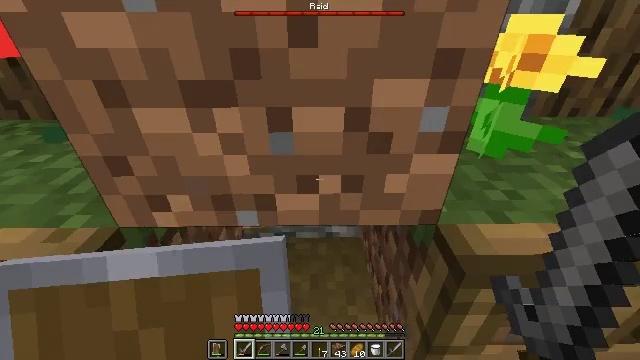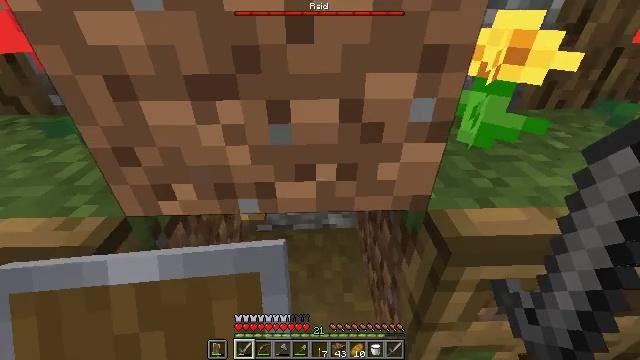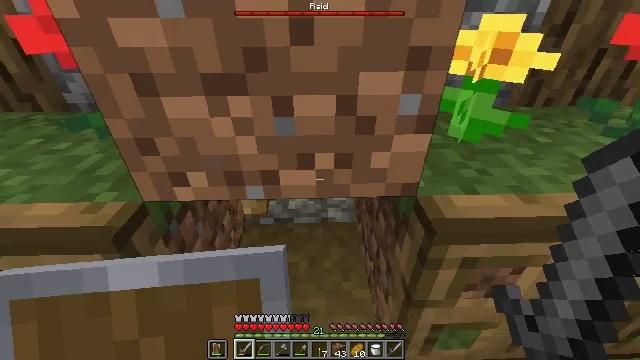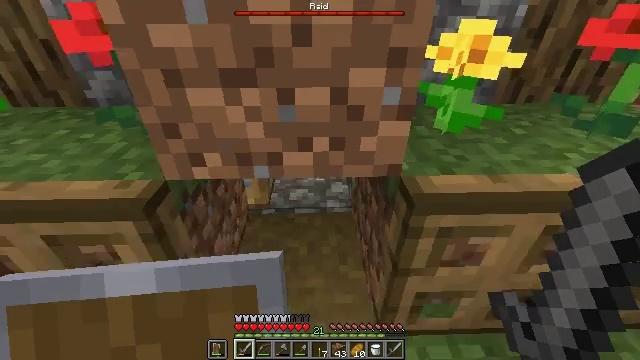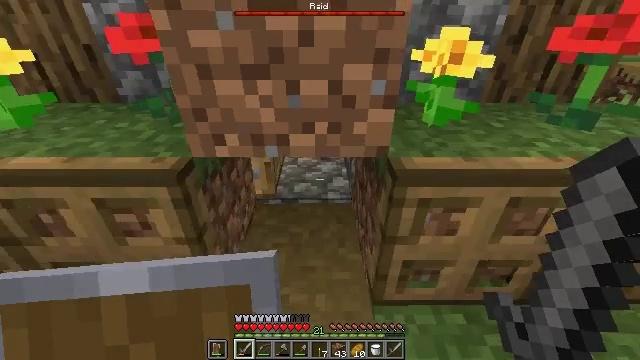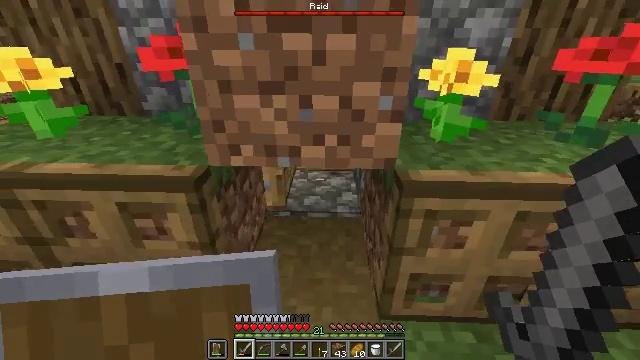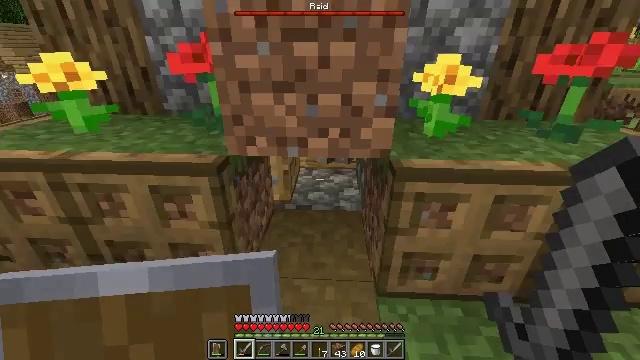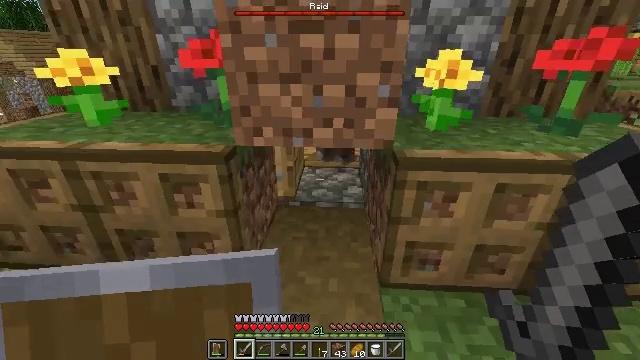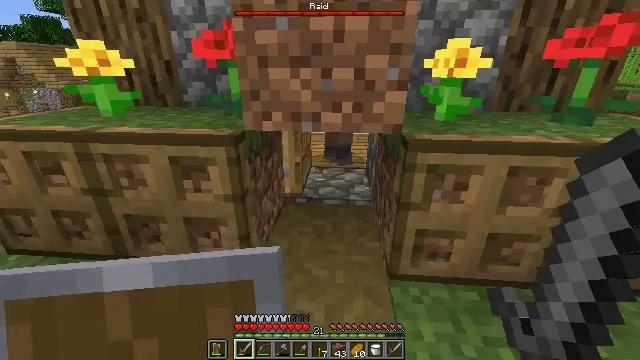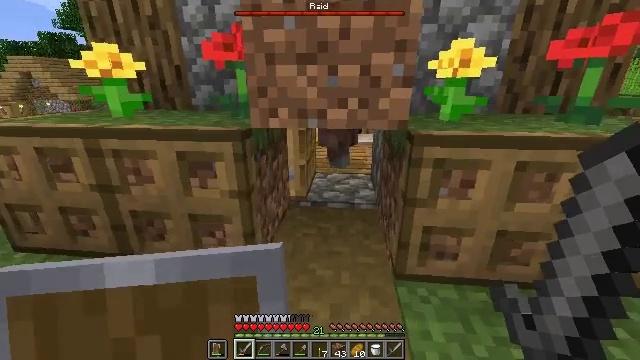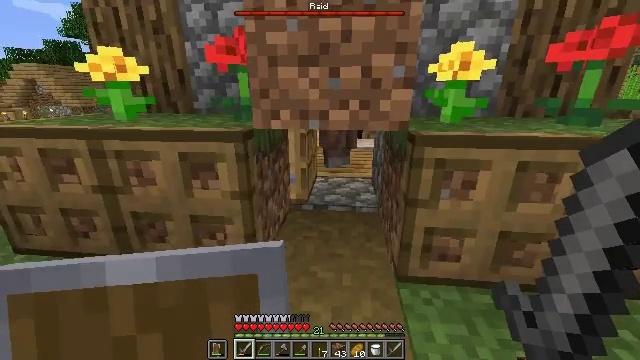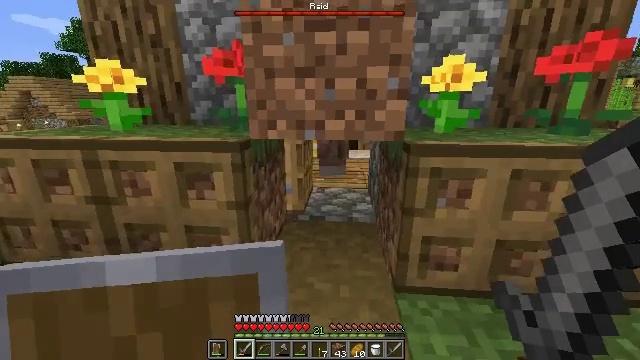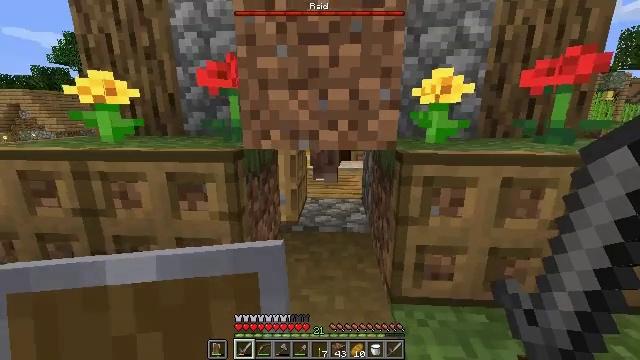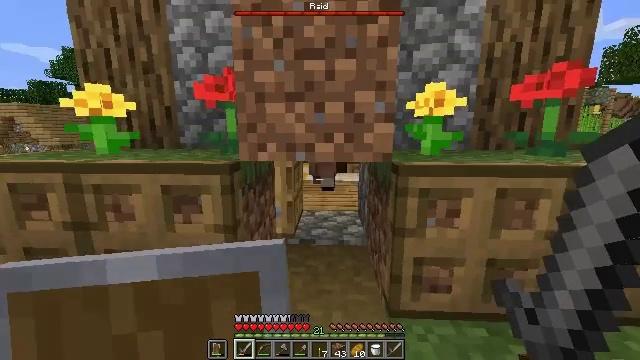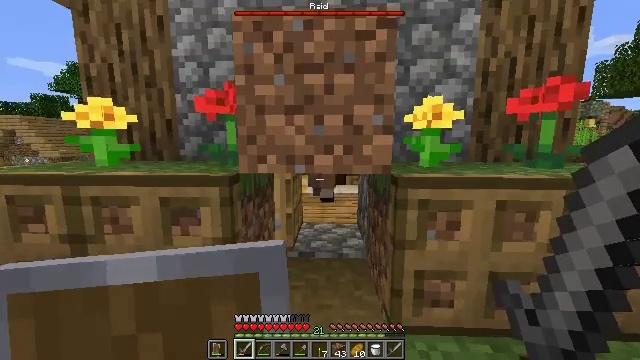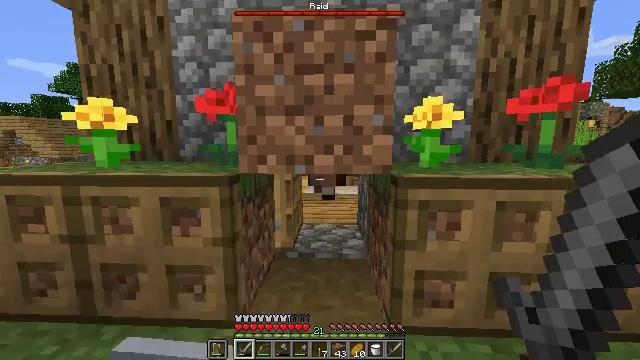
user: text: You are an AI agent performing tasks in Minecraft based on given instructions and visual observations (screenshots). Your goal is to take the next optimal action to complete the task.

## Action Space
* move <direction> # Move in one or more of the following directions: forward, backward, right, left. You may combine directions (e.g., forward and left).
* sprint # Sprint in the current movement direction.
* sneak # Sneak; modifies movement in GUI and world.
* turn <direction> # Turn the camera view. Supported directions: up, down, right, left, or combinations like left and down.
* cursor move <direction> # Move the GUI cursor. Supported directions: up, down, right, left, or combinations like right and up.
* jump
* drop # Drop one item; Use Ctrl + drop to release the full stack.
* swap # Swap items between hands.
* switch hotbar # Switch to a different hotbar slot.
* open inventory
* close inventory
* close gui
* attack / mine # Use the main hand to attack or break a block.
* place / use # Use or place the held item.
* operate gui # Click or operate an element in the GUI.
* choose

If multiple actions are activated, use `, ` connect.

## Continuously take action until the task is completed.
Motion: motion action
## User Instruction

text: Collect fragments by breaking the glass pane.
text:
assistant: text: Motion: move back, turn right and down
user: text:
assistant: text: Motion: move back
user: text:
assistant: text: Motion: move back
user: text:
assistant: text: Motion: move back, turn left and up
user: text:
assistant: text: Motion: move back, turn left and up
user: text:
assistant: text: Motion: sneak, turn up
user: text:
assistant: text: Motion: sneak, turn up
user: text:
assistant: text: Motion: sneak, turn left and up
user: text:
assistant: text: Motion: sneak, turn up
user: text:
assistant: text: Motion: sneak, turn up
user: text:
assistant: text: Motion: sneak, turn up
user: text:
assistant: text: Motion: sneak, turn right and up
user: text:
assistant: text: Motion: sneak, turn up
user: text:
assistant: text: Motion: sneak, turn up
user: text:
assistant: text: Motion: sneak, use / place
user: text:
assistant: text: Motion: sneak, use / place
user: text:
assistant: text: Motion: sneak
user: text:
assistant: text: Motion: sneak
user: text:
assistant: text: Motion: sneak
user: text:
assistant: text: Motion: sneak
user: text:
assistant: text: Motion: sneak
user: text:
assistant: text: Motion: sneak
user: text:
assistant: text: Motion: move forward, sneak, turn right and down
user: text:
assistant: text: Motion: move forward, sneak, turn down
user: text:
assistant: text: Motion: move forward, sneak, turn down
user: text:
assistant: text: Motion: move forward, sneak, turn down
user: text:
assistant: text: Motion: move forward, sneak
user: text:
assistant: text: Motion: move forward, sneak
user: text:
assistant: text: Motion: move forward, sneak
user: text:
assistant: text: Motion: move forward, sneak